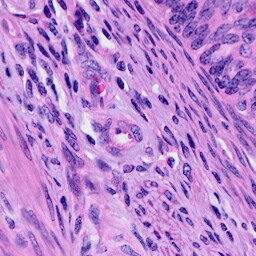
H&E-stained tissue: Cervix